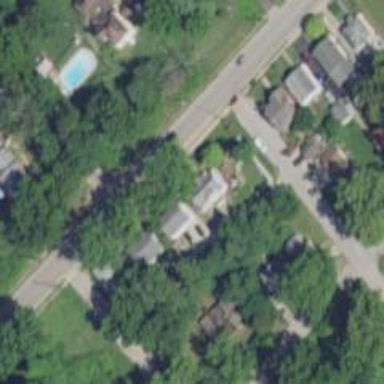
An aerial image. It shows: Alley classified as service road.